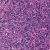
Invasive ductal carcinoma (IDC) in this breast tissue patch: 1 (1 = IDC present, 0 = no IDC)